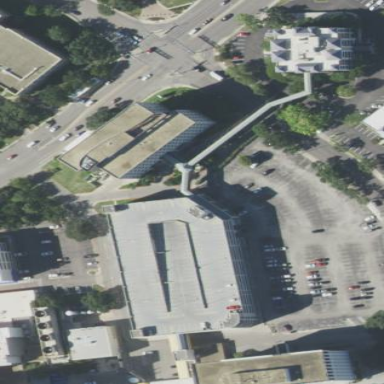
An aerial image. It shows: Multi-storey garage used for parking.